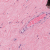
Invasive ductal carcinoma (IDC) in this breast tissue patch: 0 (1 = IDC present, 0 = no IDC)